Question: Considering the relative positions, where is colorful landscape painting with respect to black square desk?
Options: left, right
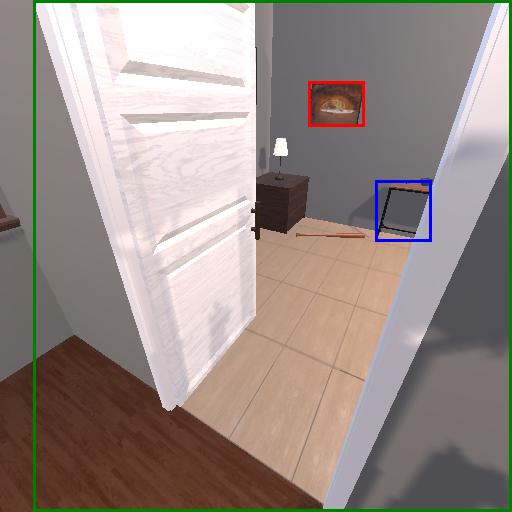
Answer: left